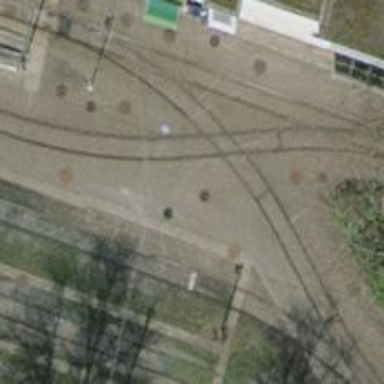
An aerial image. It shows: Railway crossing.